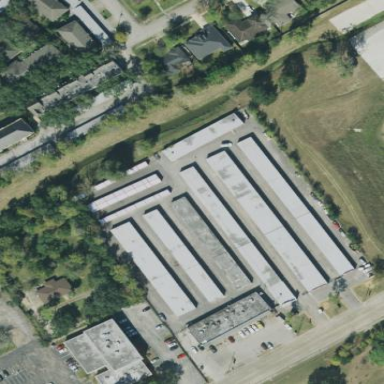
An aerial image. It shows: Warehouse.